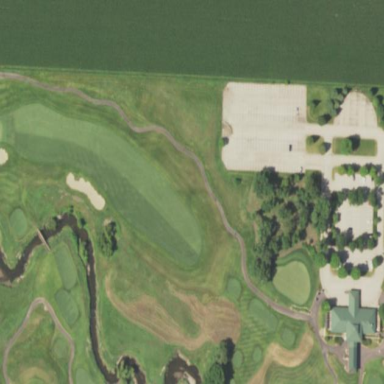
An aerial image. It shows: Golf tee on grassy land.